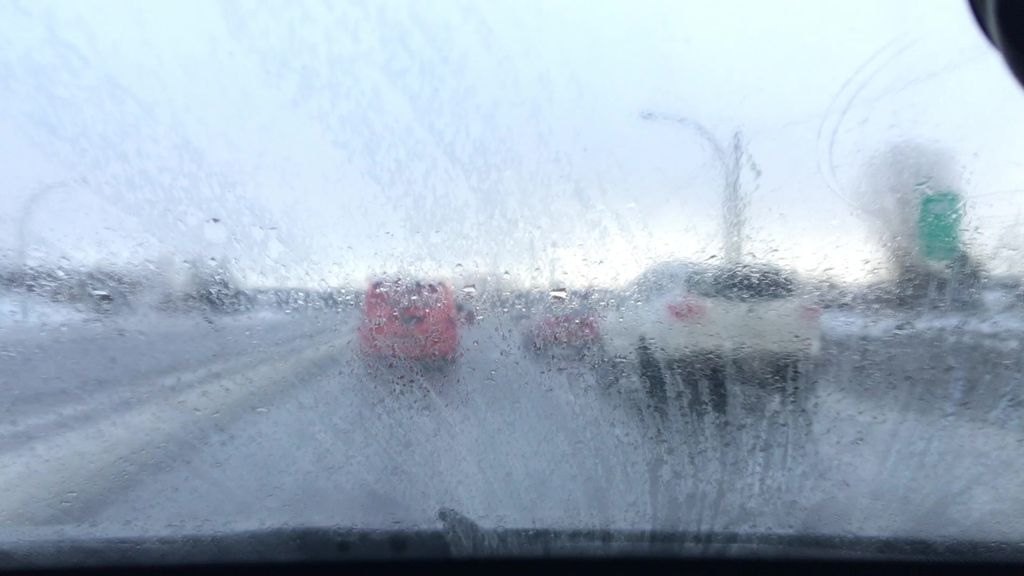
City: ottawa-gatineau